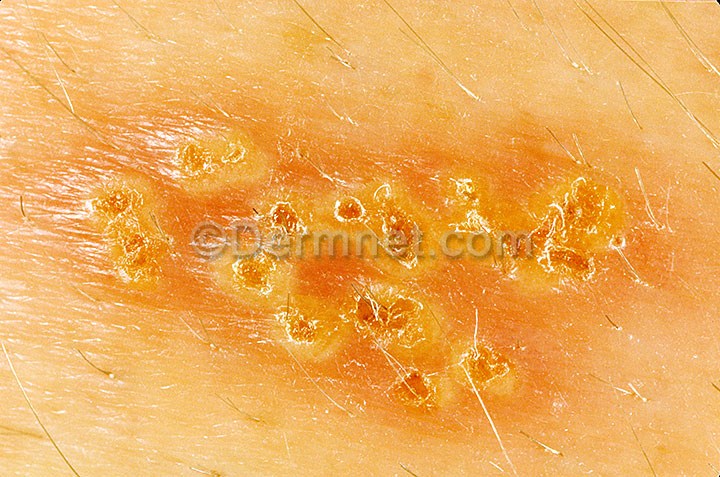
Disease: Warts Molluscum and other Viral Infections